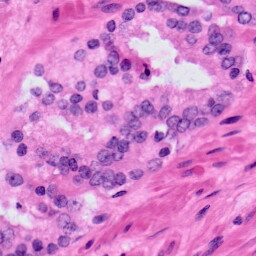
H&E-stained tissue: Prostate